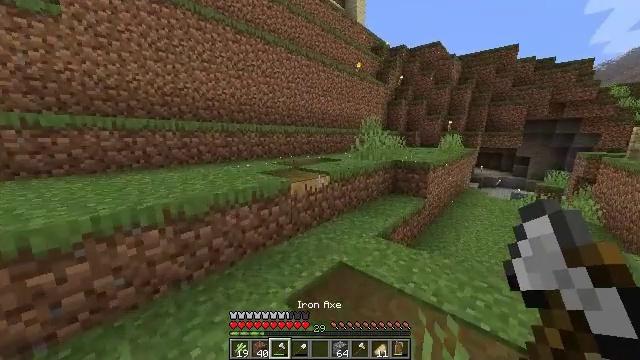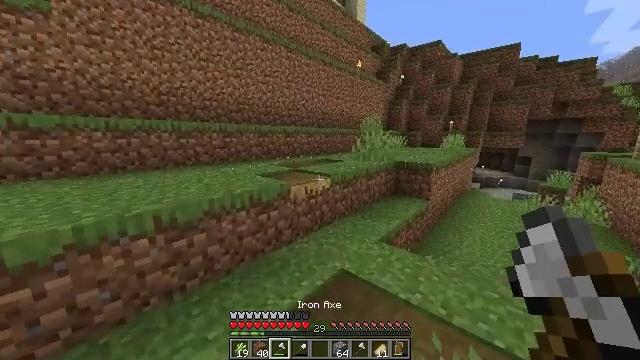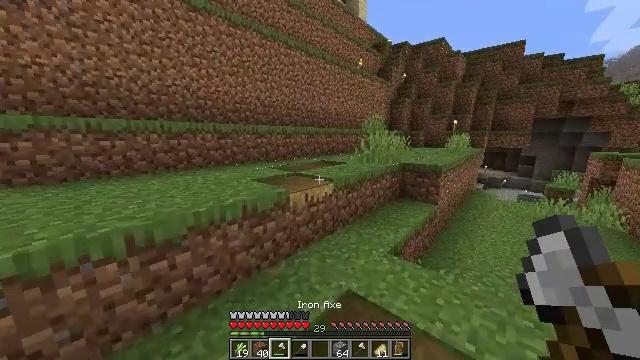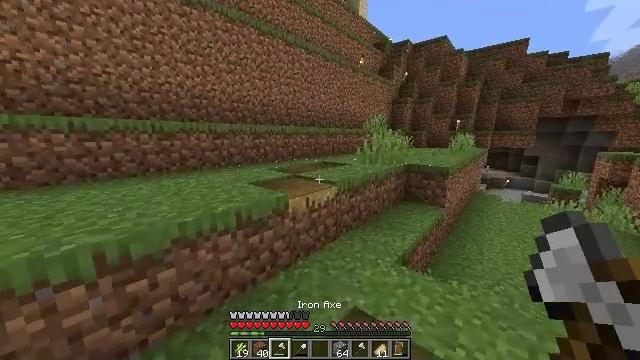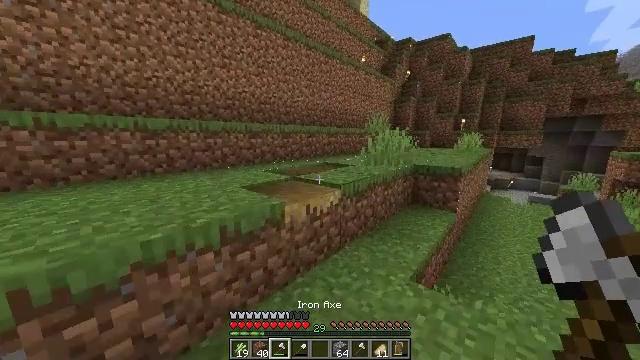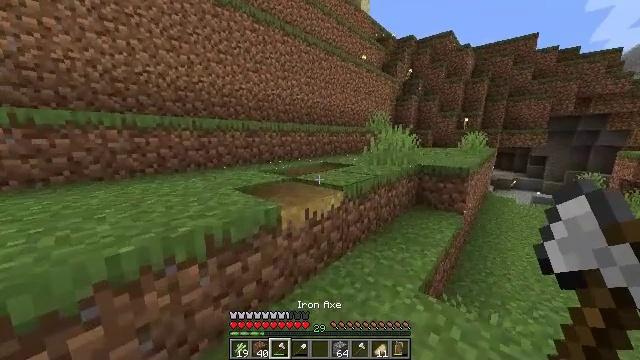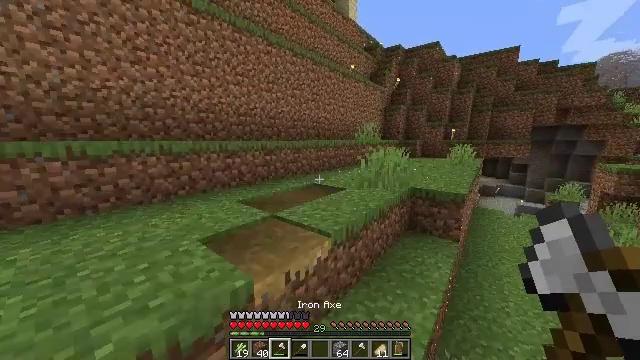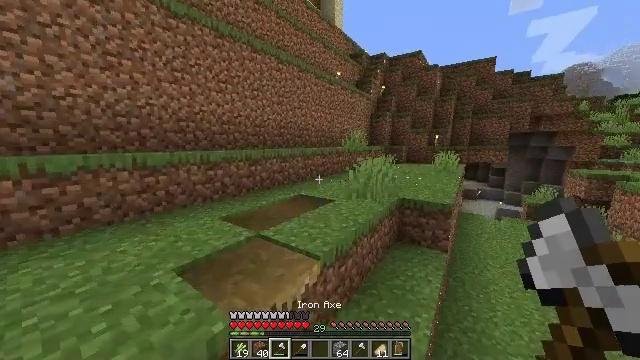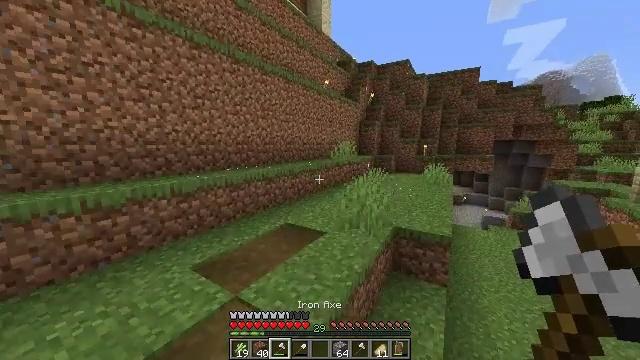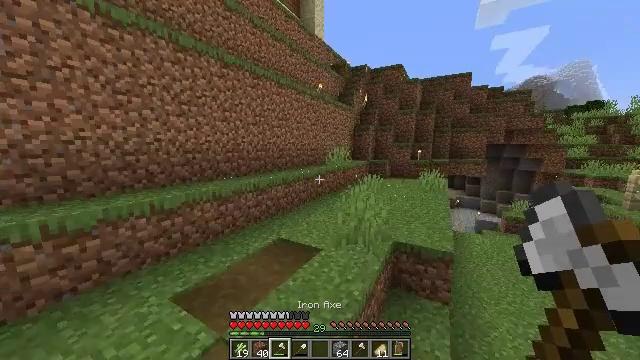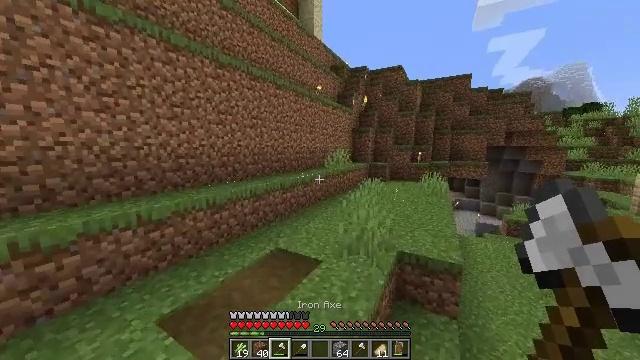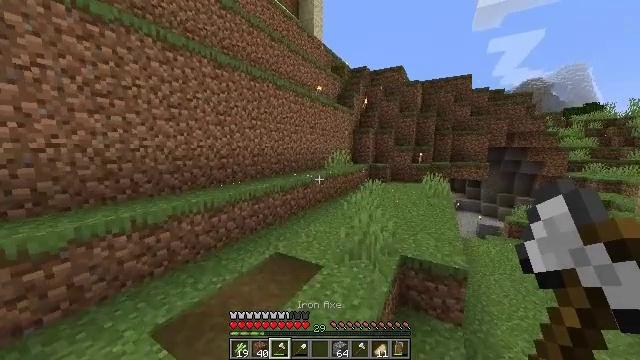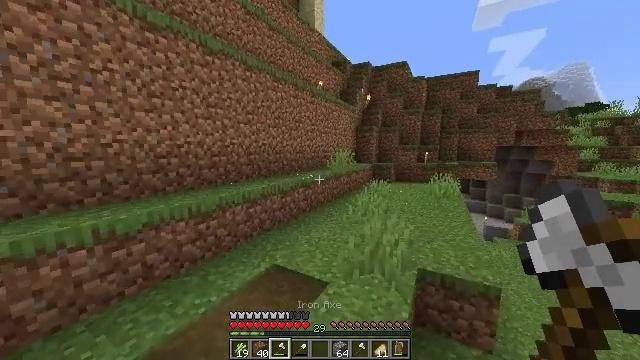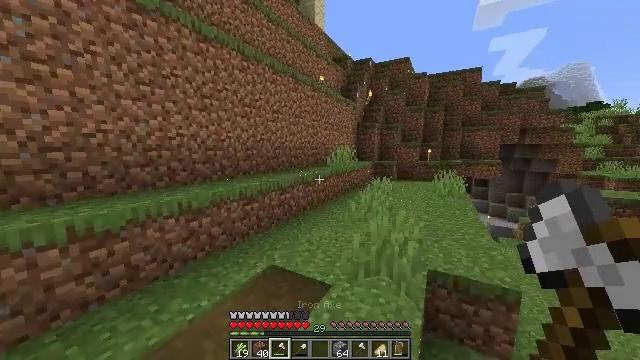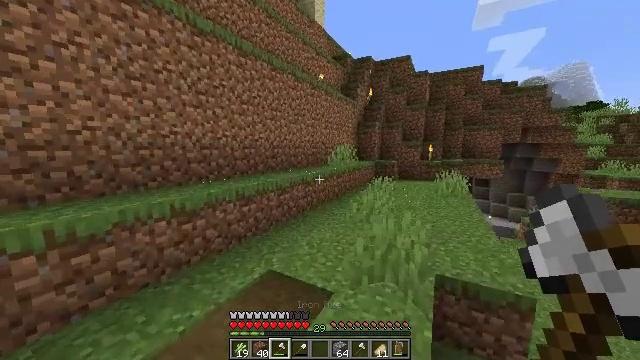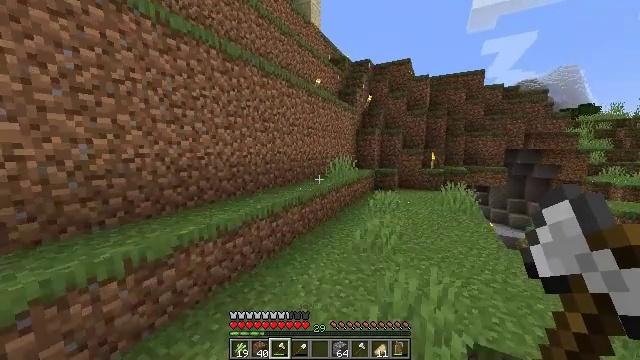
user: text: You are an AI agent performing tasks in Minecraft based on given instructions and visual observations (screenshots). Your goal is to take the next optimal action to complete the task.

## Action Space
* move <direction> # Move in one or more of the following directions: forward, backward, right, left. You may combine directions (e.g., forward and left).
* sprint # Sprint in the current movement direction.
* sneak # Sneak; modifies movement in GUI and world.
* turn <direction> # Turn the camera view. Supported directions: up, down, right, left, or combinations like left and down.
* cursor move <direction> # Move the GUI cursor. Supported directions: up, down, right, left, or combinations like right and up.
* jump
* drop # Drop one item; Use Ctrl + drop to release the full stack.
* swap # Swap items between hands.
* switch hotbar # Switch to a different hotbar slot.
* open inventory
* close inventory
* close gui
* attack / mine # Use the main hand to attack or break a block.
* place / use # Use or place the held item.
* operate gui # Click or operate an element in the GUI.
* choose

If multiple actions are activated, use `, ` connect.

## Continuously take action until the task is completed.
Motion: motion action
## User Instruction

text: Get sandstone slab by crafting with sandstone.
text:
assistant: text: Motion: move forward, sprint
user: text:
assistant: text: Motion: move forward, sprint
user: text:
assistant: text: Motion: move forward, sprint
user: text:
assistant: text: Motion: move forward, sprint
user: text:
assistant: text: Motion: move forward, sprint
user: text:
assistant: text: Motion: move forward, sprint, turn right, jump
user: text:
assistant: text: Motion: move forward, sprint, turn right, jump
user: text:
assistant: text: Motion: move forward, sprint, turn right, jump
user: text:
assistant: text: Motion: move forward, sprint, turn right, jump
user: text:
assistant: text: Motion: move forward, sprint
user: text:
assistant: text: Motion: move forward, sprint
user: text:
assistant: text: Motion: move forward, sprint
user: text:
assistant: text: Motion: move forward, sprint
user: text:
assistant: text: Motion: move forward, sprint, jump
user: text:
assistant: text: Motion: move forward, sprint, turn right, jump
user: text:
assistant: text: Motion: move forward, sprint, turn right, jump
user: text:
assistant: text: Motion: move forward, sprint, turn right, jump
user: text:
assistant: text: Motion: move forward, sprint, turn right, jump
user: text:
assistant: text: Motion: move forward, sprint, turn right
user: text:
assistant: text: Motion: move forward, sprint, turn right
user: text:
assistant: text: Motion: move forward, sprint, turn right
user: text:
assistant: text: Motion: move forward, sprint, turn right
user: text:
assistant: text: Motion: move forward, sprint, turn right
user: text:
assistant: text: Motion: move forward, sprint, jump
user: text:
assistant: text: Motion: move forward, sprint, jump
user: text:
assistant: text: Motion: move forward and move right, sprint, jump
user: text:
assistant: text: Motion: move forward and move right, sprint, jump
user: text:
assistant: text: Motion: move forward and move right, sprint, jump
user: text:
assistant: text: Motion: move forward and move right, sprint, jump
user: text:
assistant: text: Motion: move forward and move right, sprint, jump